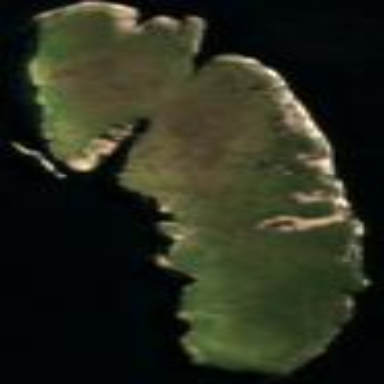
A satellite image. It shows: Island with natural coastline.